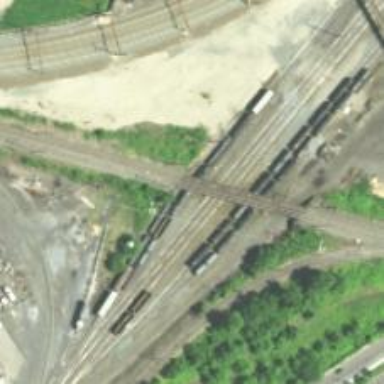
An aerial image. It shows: Junction on the railway.